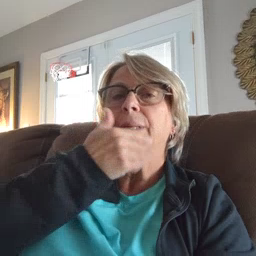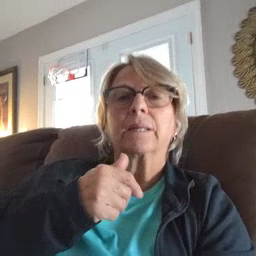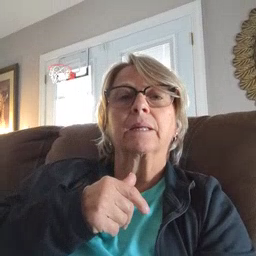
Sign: napkin